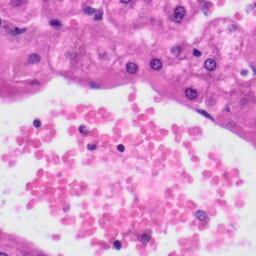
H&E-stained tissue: Liver